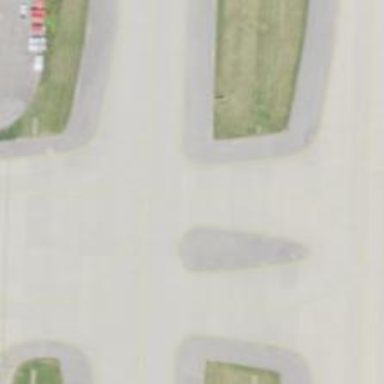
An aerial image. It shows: Image of taxiway at airport.